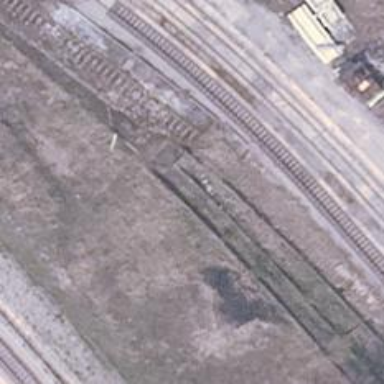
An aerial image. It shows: Abandoned railway.